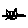
Label: cat